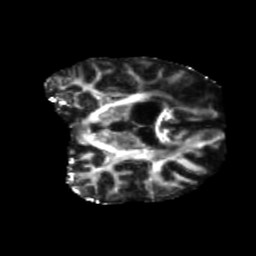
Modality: FA
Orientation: coronal
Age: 61
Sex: male
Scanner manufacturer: siemens
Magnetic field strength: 3 T
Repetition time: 5.25 s
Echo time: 0.08 s